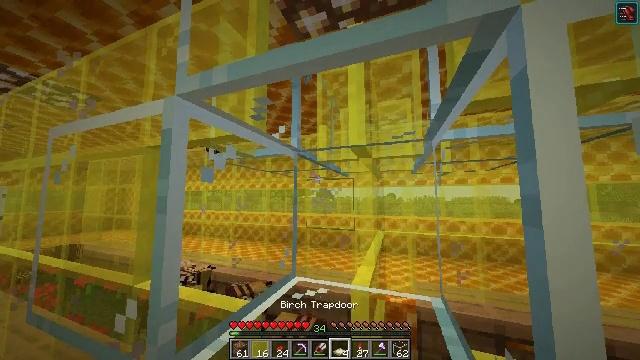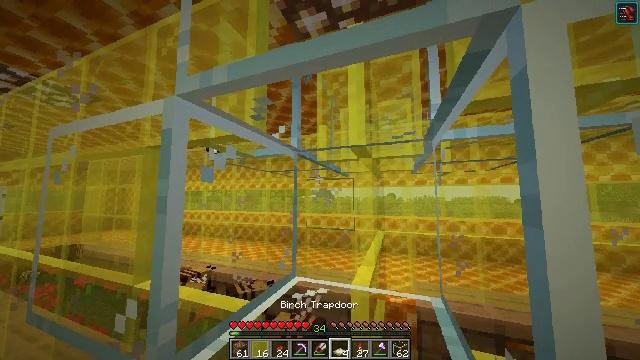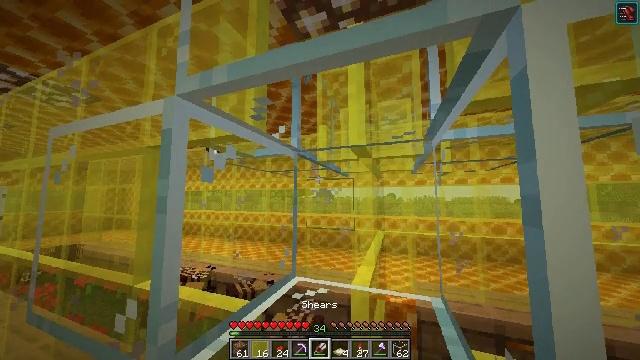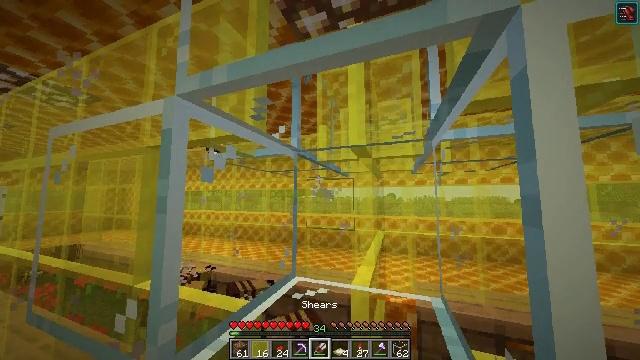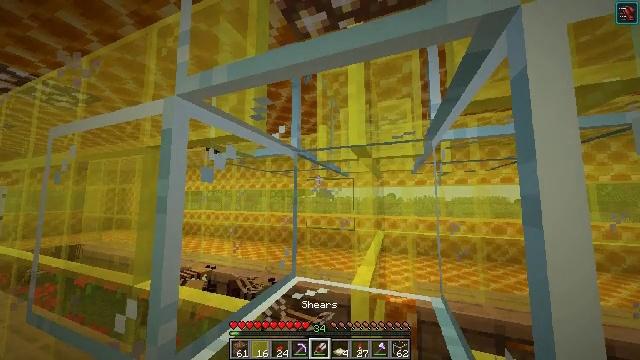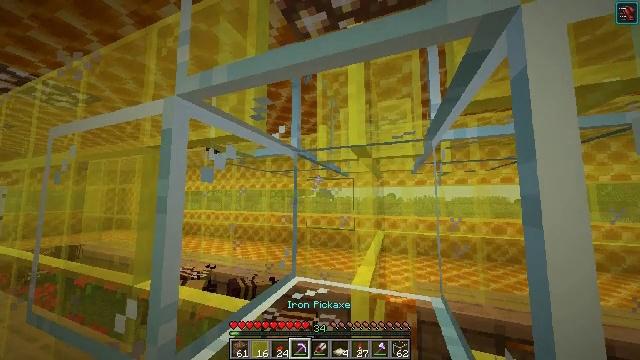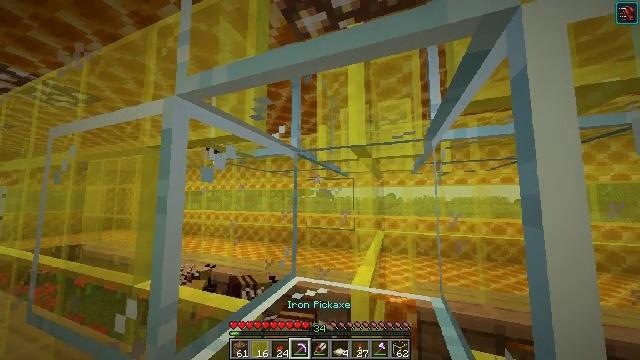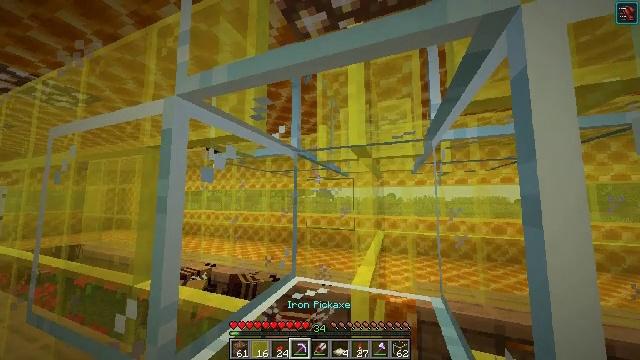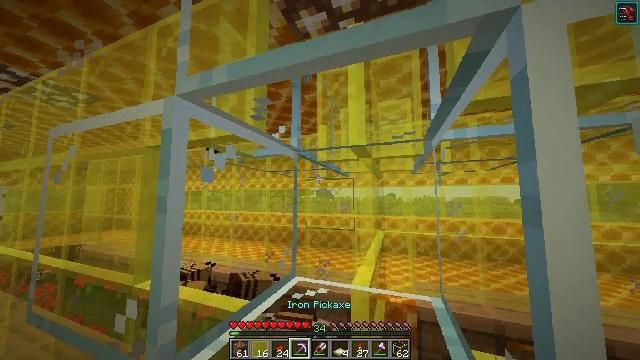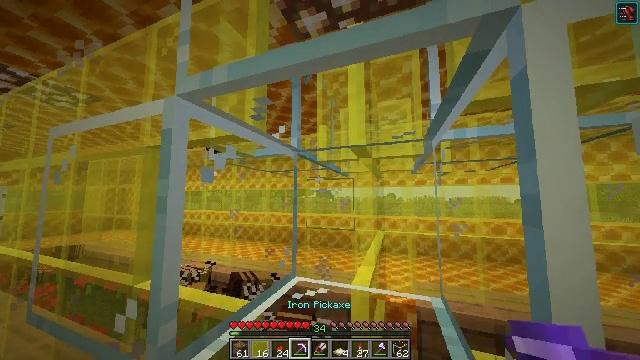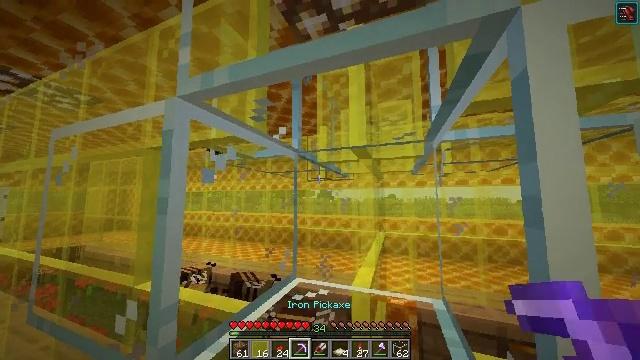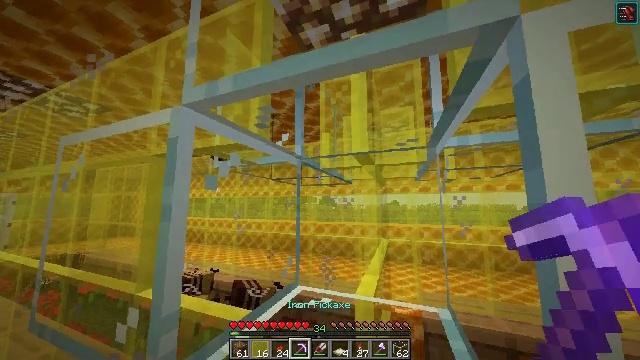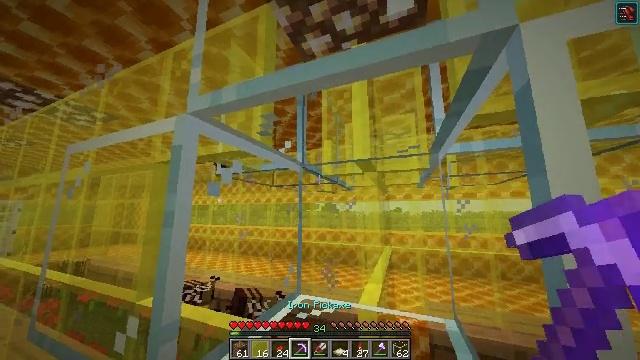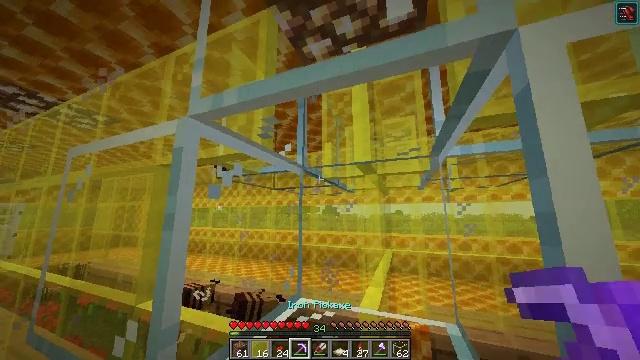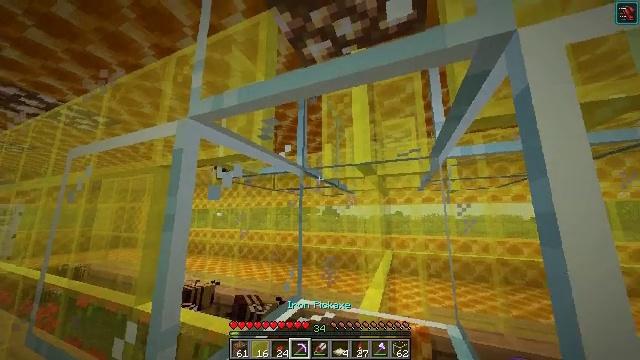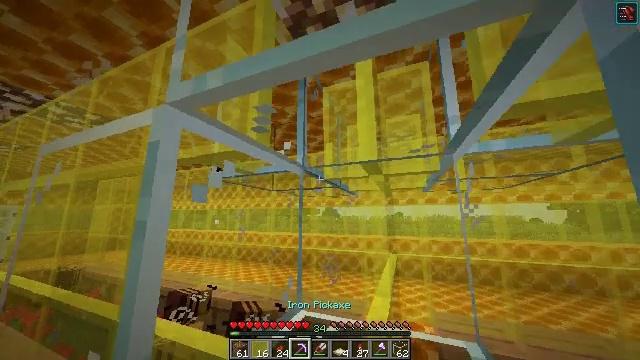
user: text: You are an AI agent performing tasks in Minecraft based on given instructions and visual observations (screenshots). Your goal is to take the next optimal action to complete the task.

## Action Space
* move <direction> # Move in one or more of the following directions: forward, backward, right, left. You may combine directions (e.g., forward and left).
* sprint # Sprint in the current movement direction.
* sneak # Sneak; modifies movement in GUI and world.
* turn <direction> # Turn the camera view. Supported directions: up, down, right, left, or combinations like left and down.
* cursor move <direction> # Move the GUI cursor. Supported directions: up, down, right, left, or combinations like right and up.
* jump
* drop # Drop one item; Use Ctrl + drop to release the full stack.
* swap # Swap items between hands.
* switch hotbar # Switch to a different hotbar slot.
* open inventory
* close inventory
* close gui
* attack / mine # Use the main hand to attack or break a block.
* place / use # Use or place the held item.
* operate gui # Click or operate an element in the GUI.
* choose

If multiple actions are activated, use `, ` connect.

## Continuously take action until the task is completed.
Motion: motion action
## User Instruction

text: Mine the glass to clear the view.
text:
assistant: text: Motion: no_op
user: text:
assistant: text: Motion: no_op
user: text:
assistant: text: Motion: no_op
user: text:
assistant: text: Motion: no_op
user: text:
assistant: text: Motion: no_op
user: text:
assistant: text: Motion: no_op
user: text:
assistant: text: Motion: no_op
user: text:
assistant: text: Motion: no_op
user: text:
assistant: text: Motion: no_op
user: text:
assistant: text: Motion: no_op
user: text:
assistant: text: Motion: turn up
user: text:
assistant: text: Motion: turn up
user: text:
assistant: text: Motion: no_op
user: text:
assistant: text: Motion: no_op
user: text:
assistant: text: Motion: move forward
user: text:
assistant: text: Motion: move forward
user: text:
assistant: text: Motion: no_op
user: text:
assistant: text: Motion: no_op
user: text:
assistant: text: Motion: turn right
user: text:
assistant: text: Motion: no_op
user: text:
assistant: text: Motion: no_op
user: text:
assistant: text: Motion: no_op
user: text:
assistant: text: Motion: no_op
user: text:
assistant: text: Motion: no_op
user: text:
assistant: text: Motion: no_op
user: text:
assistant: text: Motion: attack / mine
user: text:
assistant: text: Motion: attack / mine
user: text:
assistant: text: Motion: attack / mine
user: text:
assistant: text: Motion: attack / mine
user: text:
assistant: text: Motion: attack / mine